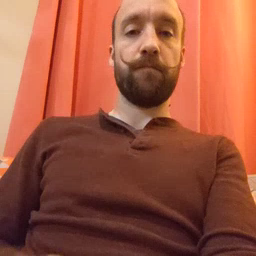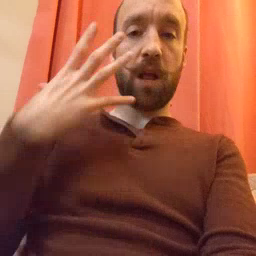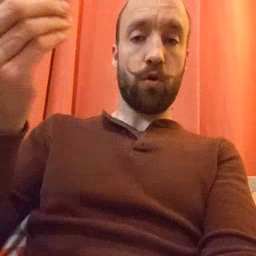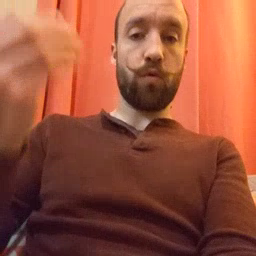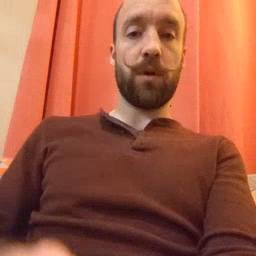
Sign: go